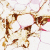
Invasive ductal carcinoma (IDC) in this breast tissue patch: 0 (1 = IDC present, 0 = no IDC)